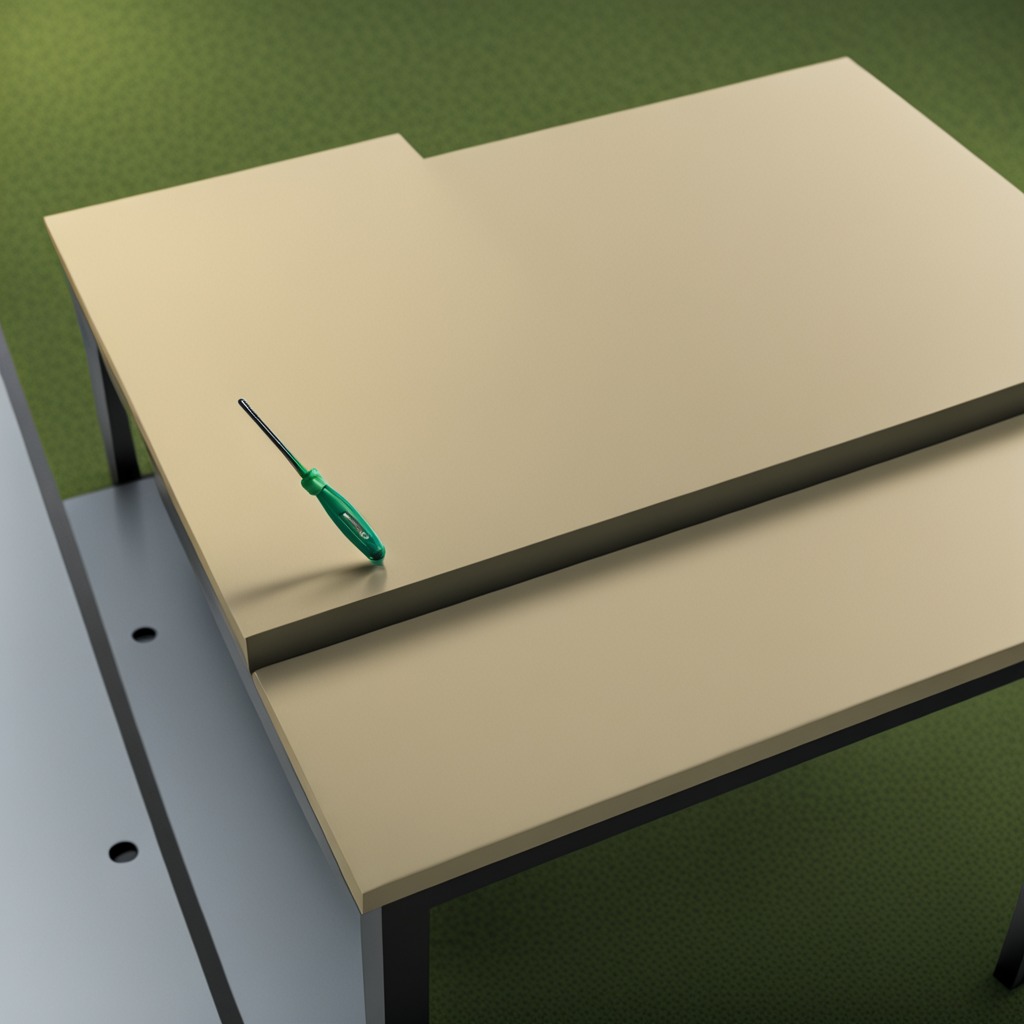
A screwdriver is lying on a clean utility table in a temporary outdoor tool station.